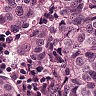
Metastatic tissue present: yes